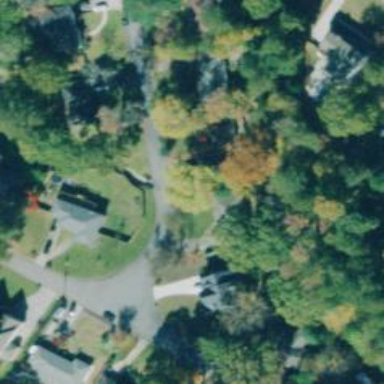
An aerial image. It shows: Residential road.